Question: I have installed Xcode from Apple Store and run the PhoneGap installer libs/ios from PhoneGap.
Now, when opening XCode I cannot see the Phonegap template in
What I should get is in the Image below. Any idea what I;m doing wrong? I'm very new to phoneGap
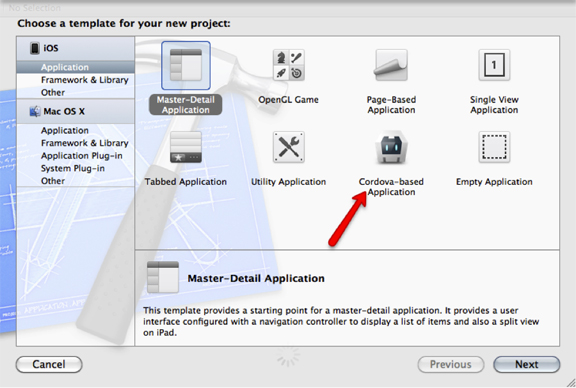
Answer: Are you using Phonegap 2.0? They removed this template in Phonegap 2.0. Now you need to use the command line to create a new app, but it's pretty easy and described <URL>.